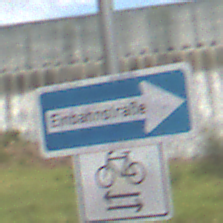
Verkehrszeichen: EinbahnstrasseRechtsweisend
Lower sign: RichtungsangabeDurchPfeile9
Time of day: Midday
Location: Outdoor (Nature)
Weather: PartlyCloudy
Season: NotSpecified
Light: Natural